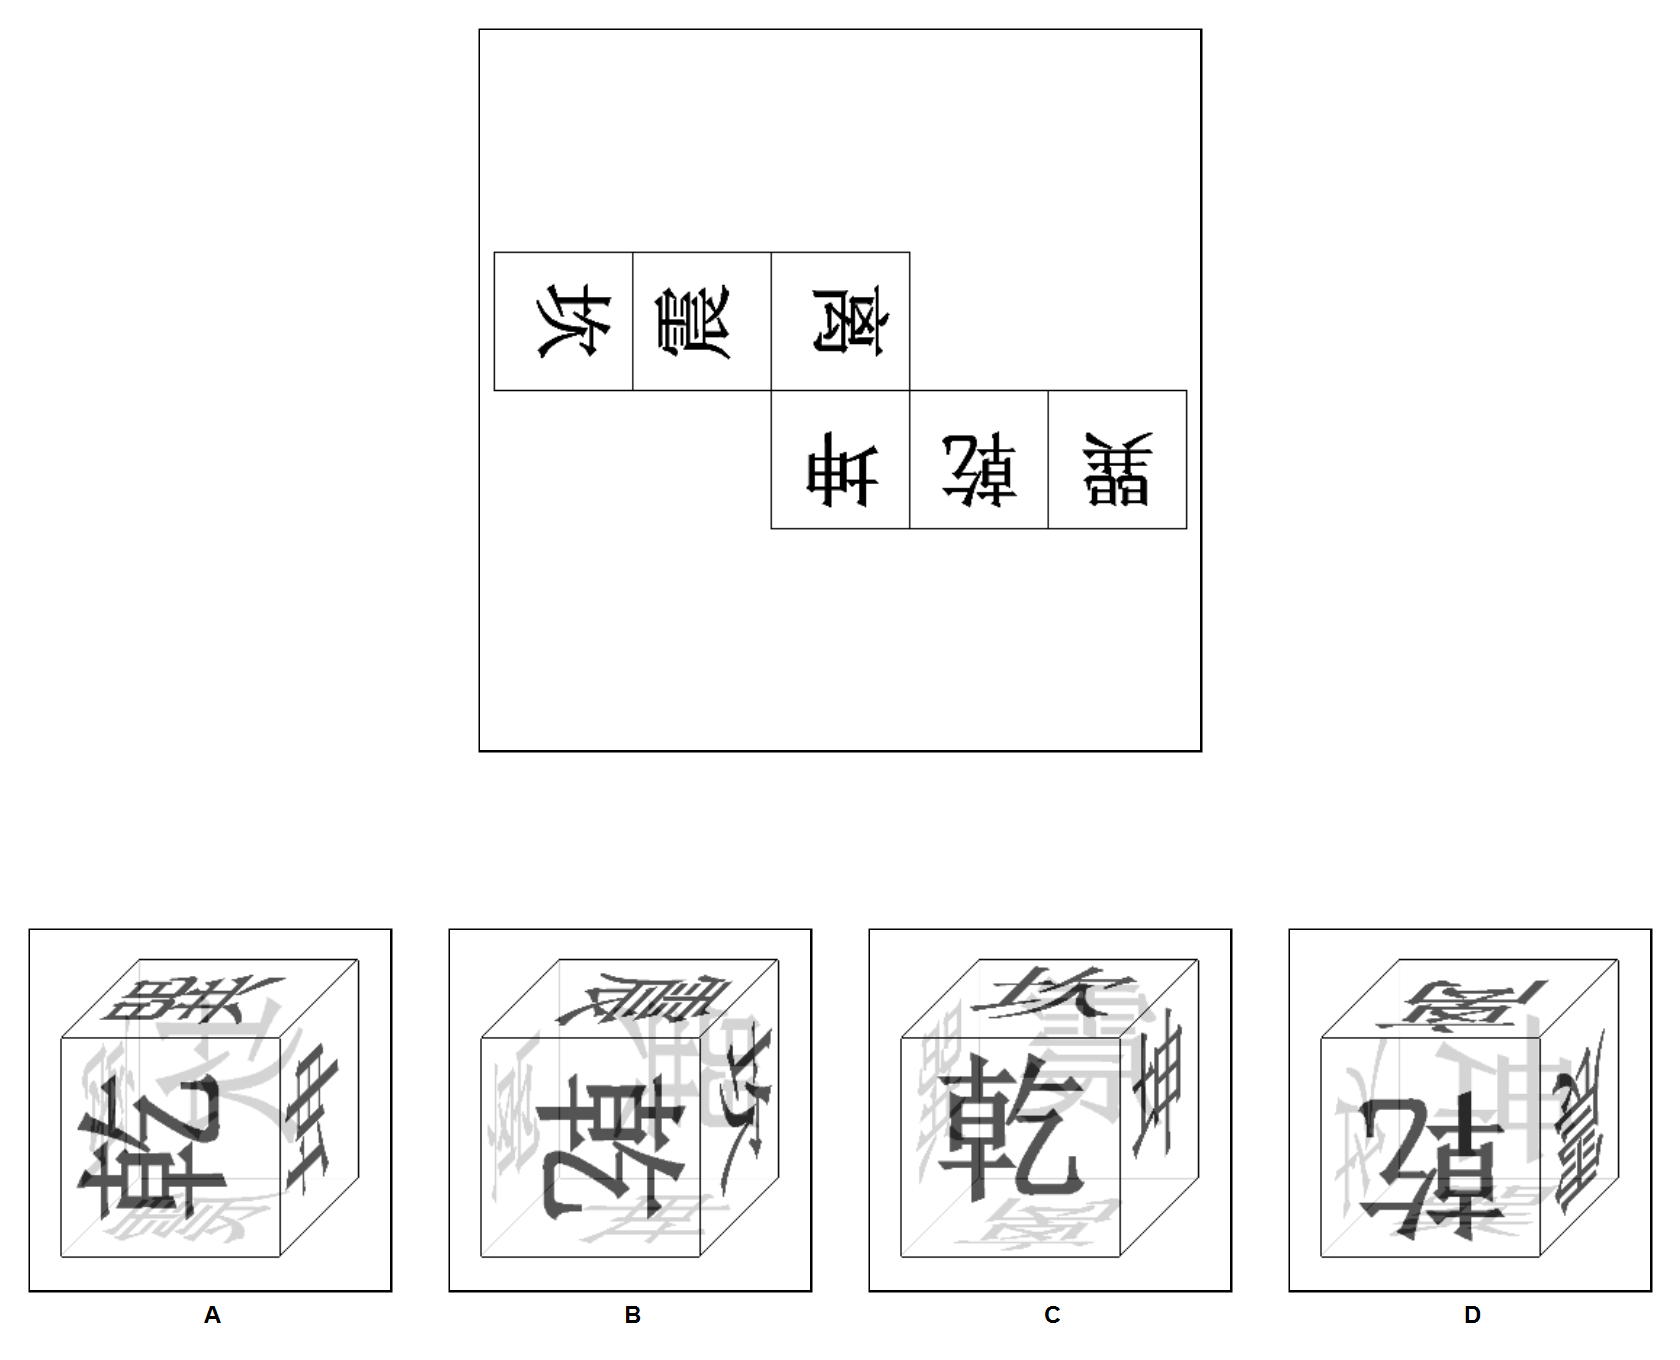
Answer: C